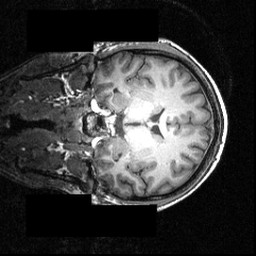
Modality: T1w
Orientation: coronal
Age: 26
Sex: male
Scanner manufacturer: siemens
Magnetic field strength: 3.951 T
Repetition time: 1.5 s
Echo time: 0.00335 s